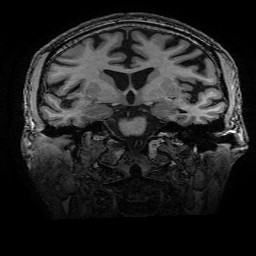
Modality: T1w
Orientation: sagittal
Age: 67
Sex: male
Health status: healthy
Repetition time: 2.53 s
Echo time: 0.0034 s